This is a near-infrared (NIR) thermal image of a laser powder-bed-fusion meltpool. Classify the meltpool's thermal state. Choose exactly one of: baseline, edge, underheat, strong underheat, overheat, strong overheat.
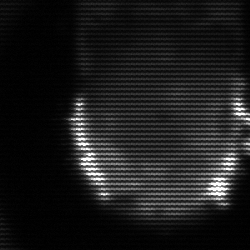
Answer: baseline